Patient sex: F
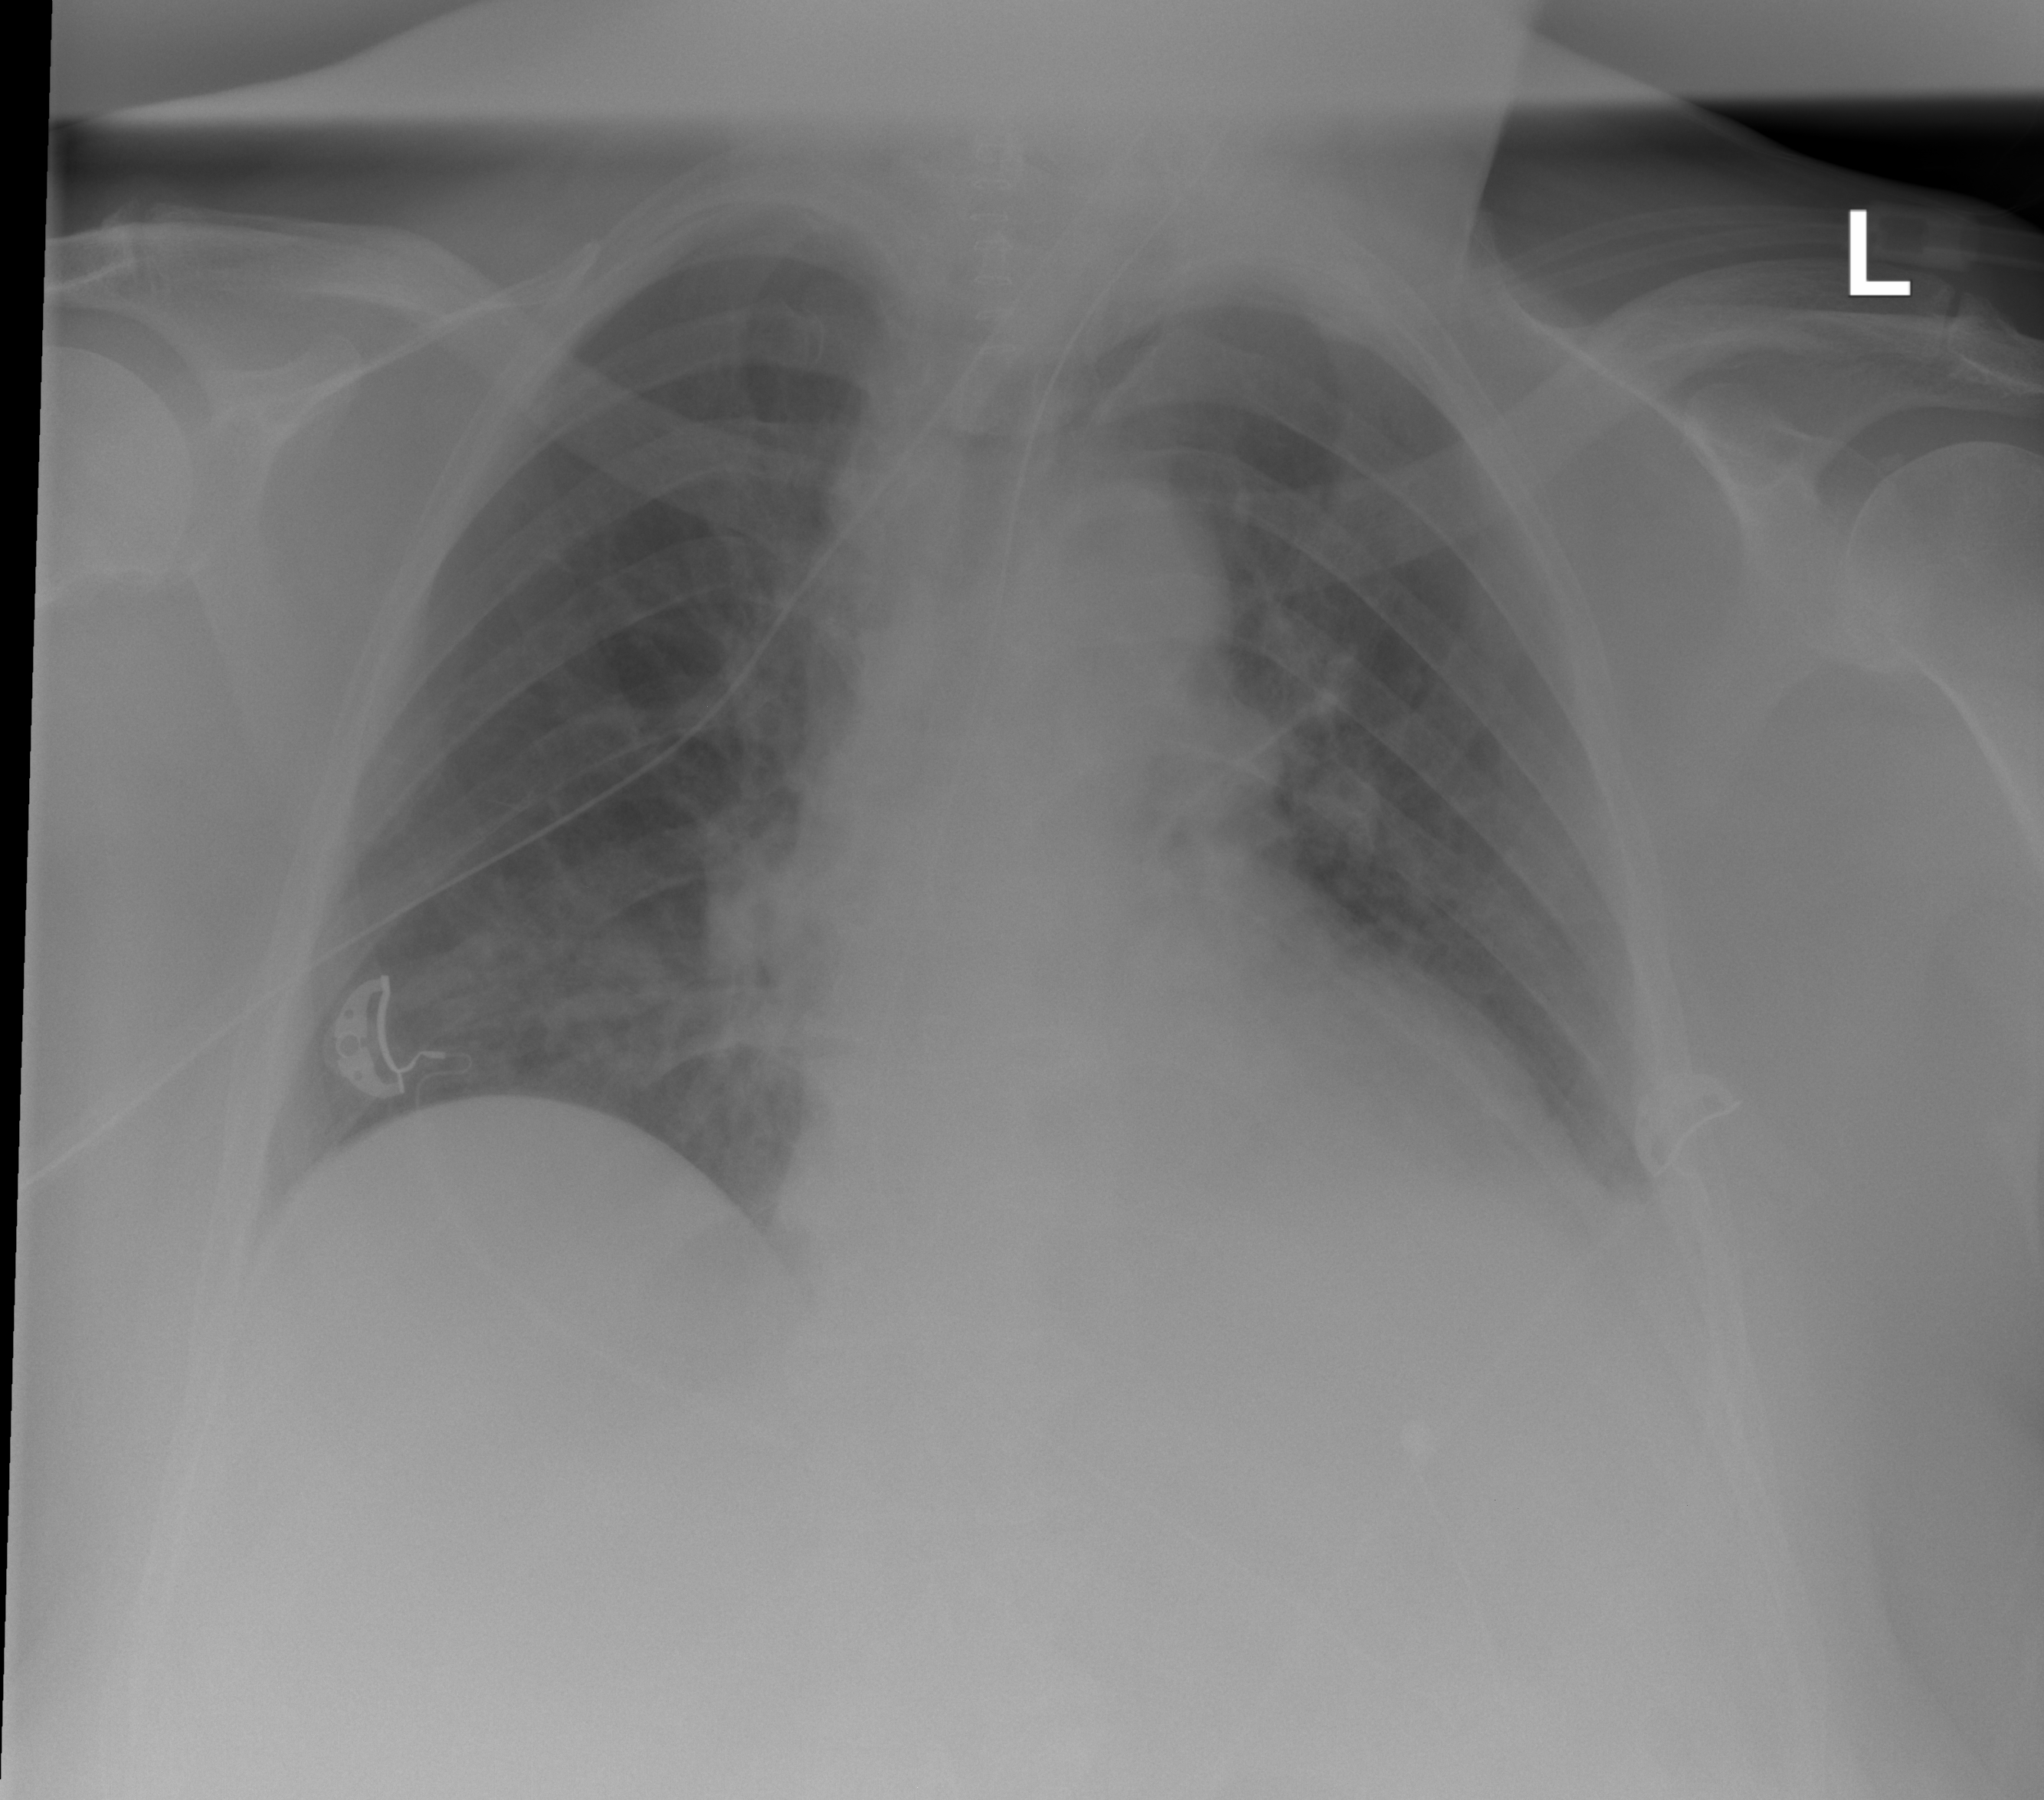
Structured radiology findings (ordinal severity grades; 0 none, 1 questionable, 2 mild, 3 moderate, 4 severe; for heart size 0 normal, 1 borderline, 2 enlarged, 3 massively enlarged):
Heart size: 2
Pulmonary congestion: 2
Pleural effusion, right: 0
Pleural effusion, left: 1
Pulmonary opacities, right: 0
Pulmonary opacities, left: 0
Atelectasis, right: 0
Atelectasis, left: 2